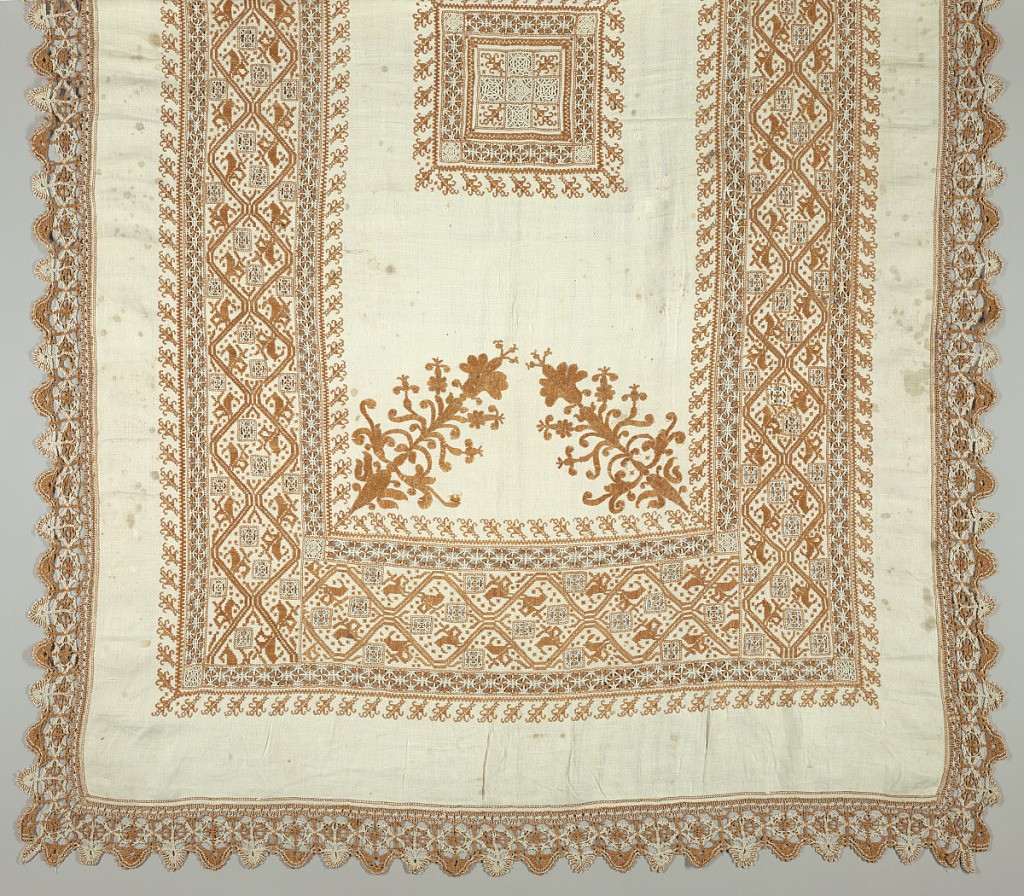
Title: Table cover
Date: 17th century
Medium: linen Technique: embroidered
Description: Table cover or "paño de ofrenda" of white hand woven linen embroidered in light brown linen thread. Cutwork squares and borders are worked in white and brown thread. Traditional stylized lily at corners of center section. Wide border with diamond-shaped pattern stag, "bicho" and cut-work squares. Wide edging of crocheted lace in brown and white thread.